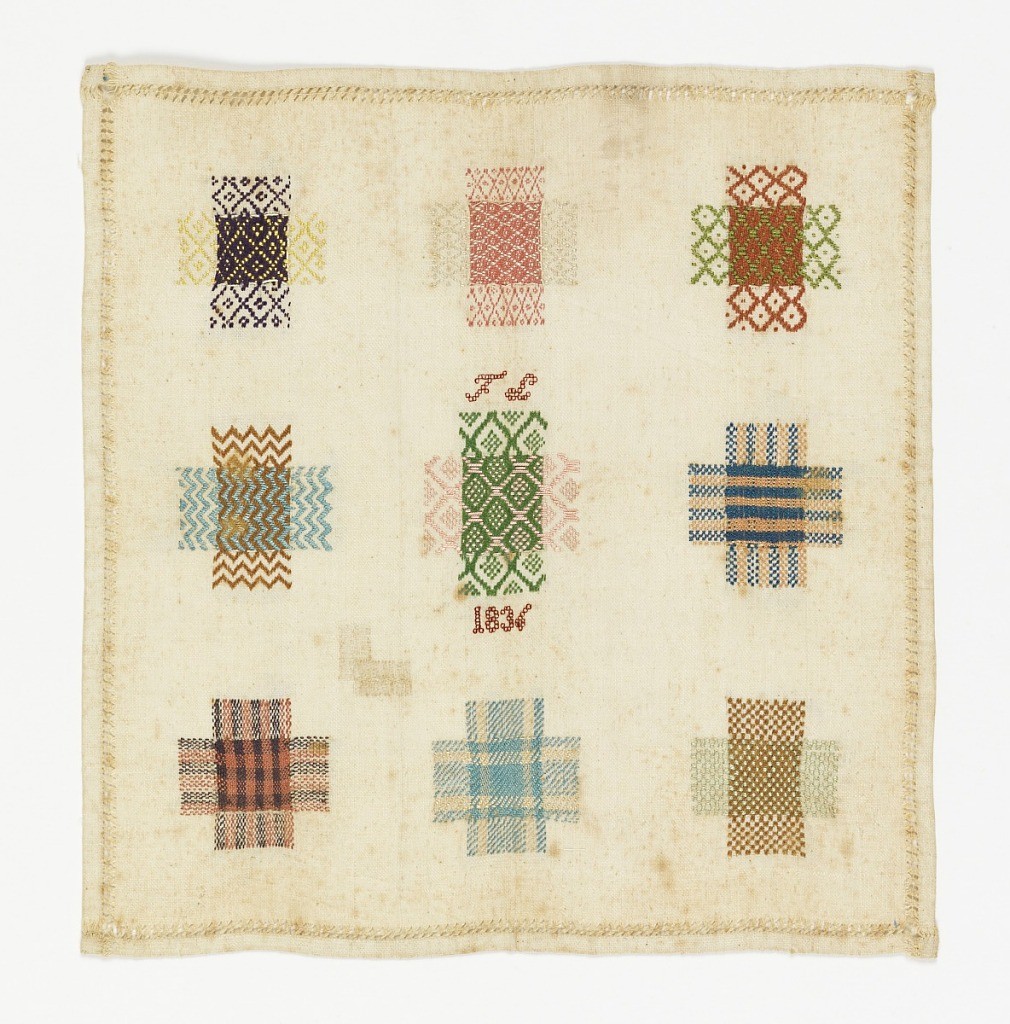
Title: Darning sampler
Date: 1836
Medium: silk embroidery, cotton foundation Technique: embroidered in running and four sided cross stitches with overcasting over withdrawn element work on plain weave foundation
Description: Small square sampler with nine squares of pattern darning, one simulating knitting.  Above and below the center square are the initials F.L. and the date 1836. Hemmed on four sides with a decorative hemstitch.